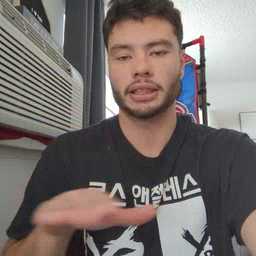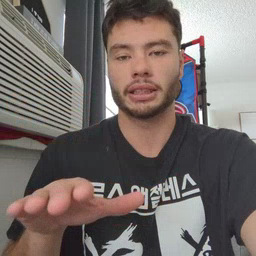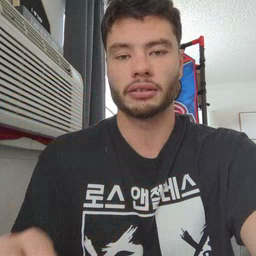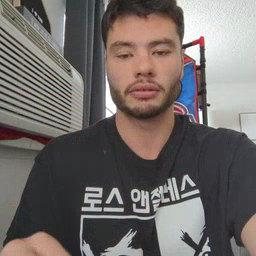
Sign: clean